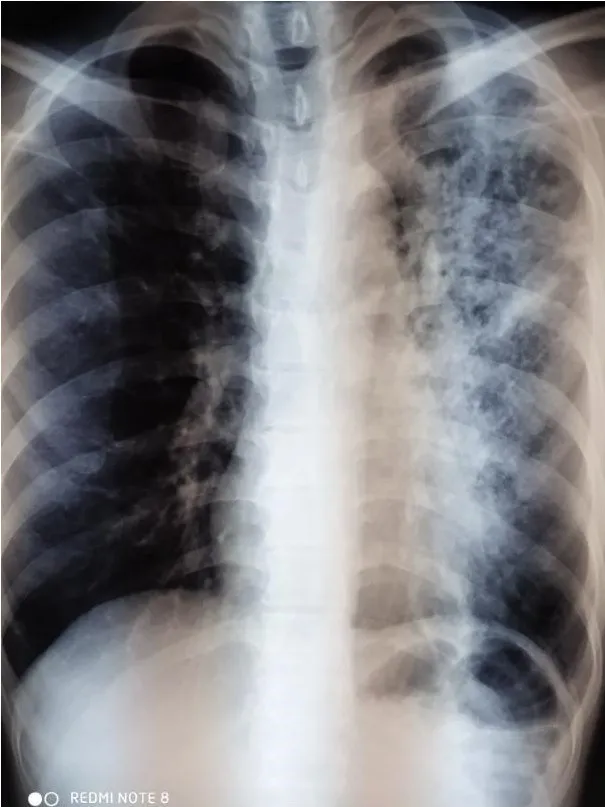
Chest X-ray showing thick walled cavitating lesions in the left upper lobe and patchy infiltrates in left middle and lower zones.
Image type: radiology (x_ray)